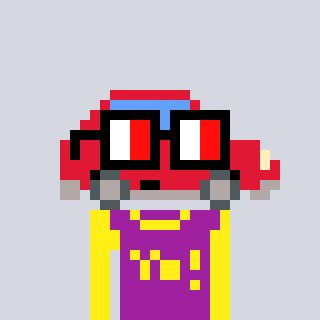
a pixel art character with square glasses with black frames and red eyes, a car-shaped head and a magenta-colored body on a cool background